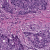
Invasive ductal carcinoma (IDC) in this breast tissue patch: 1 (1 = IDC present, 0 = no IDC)